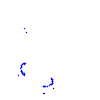
Particle: pion